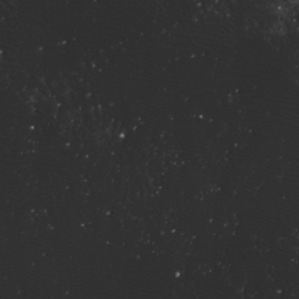
Label: non_frost